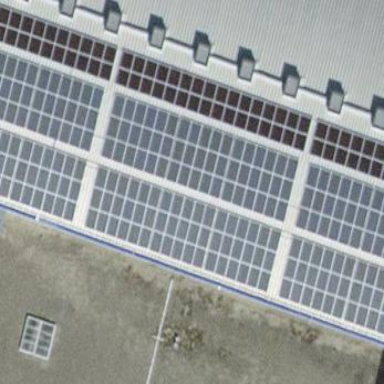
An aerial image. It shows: Solar power generator using photovoltaic panels.